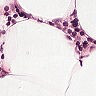
Metastatic tissue present: no